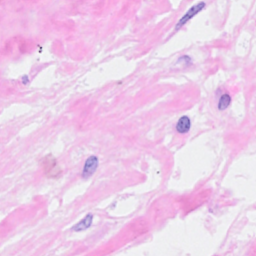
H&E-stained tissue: Breast